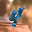
Label: 4